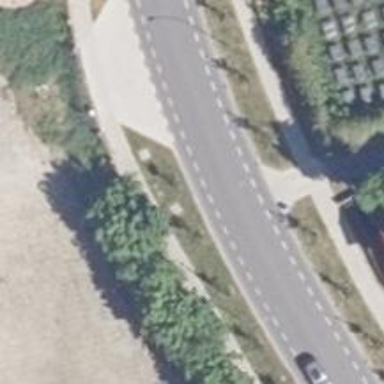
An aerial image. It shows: Secondary road with asphalt surface.